Question:
In my plot above, I'm using a scatter plot as a network graph with a series of nodes. I am wanting to show multiple routes through these nodes. Is there a way I can input a list of nodes as a route so that I can connect those nodes in the order in the list with multiple routes on the same plot? geom_path() only connects them in the order the nodes are in in the dataset, can I input my own order?
'''
library(ggplot2)
number <- 1:10
x <- c(10,2,38,45,34,67,23,45,25,49)
y <- c(60,50,23,35,76,37,21,75,34,56)
df <- tibble(x,y,number)
ggplot(df,aes(x=x,y=y,label=number))+
geom_point(size=5,shape=19)+geom_text(vjust=-1)
'''
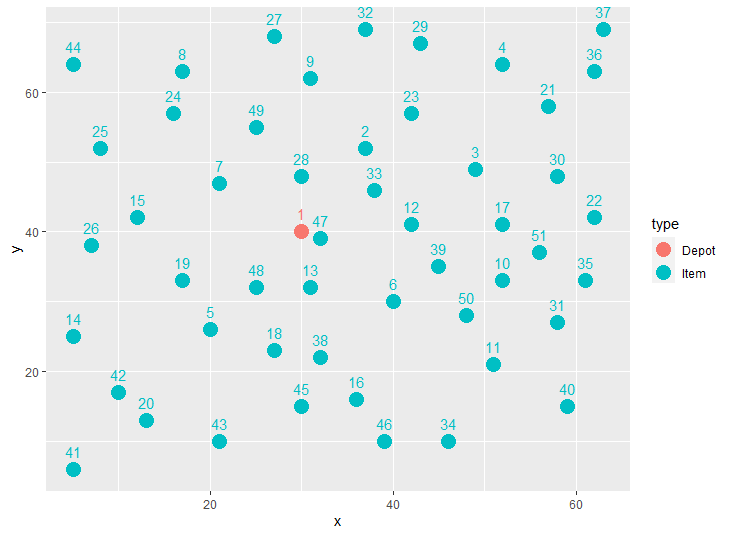
Answer: Similar to user <URL>, but taking it a step more programmatically, you can also make use of ggplot's list nature, and create a list for each new path.
Paths as per your comment. Further comments in the code
'''
library(ggplot2)
number <- 1:10
x <- c(10, 2, 38, 45, 34, 67, 23, 45, 25, 49)
y <- c(60, 50, 23, 35, 76, 37, 21, 75, 34, 56)
df <- data.frame(x, y, number)
## list of paths
ways <- list(way1 = c(1, 5, 6, 2), way2 = c(1, 2, 8, 9))
## for a programmatic way of applying different colors - you can use any palette, really
mycols <- RColorBrewer::brewer.pal(length(ways), "Set1")
#> Warning in RColorBrewer::brewer.pal(length(ways), "Set1"): minimal value for n is 3, returning requested palette with 3 different levels
## For different colors, you need to loop by index
my_paths <- lapply(seq_along(ways), function(i) {
## create new data sets for each path
data <- df[df$number[ways[[i]]], ]
## create a new path for each data set
geom_path(data = data, aes(x, y), color = mycols[i])
})
## add this list to your ggplot
ggplot(df, aes(x = x, y = y, label = number)) +
geom_point(size = 5, shape = 19) +
geom_text(vjust = -1) +
my_paths
'''

<URL>